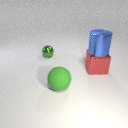
large blue metal cylinder above large red metal cube